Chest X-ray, PA view. Patient: 30 years old, sex F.
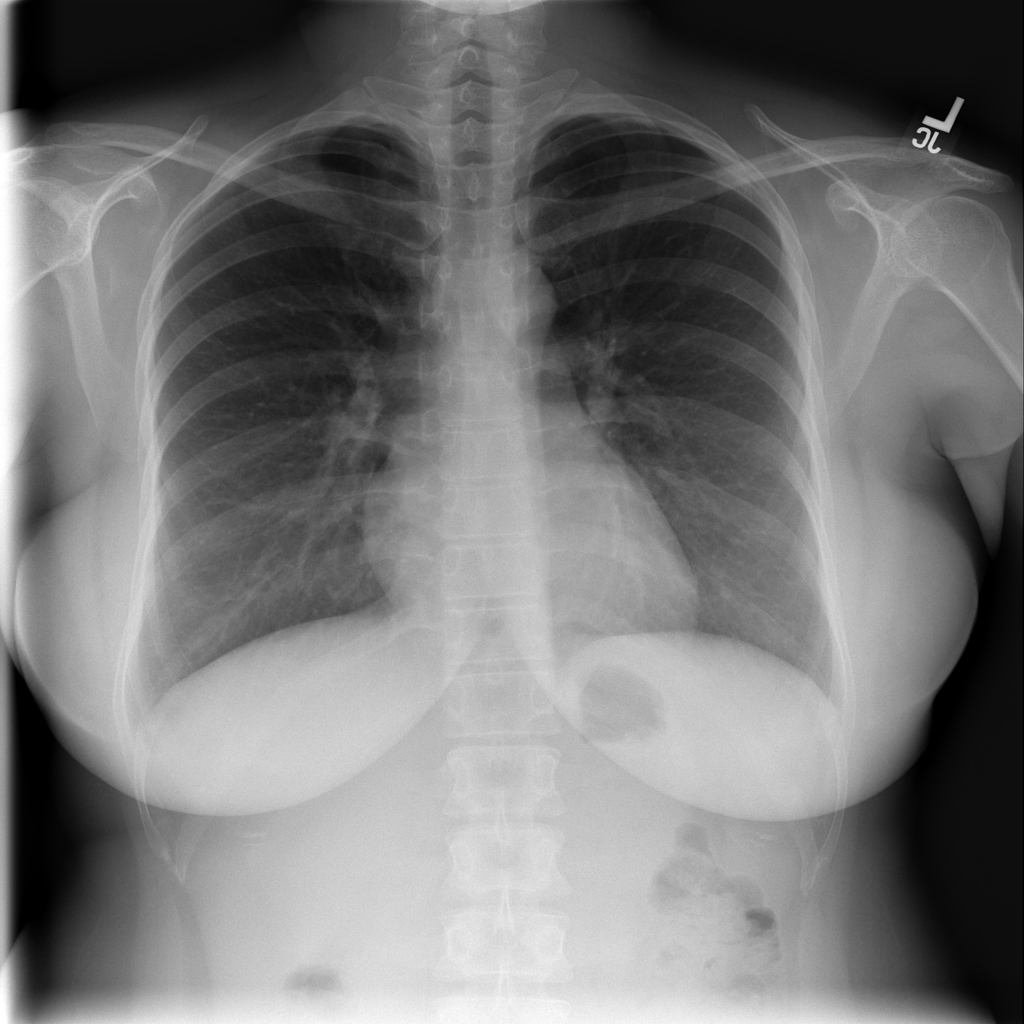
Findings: No Finding